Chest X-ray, PA view. Patient: 11 years old, sex F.
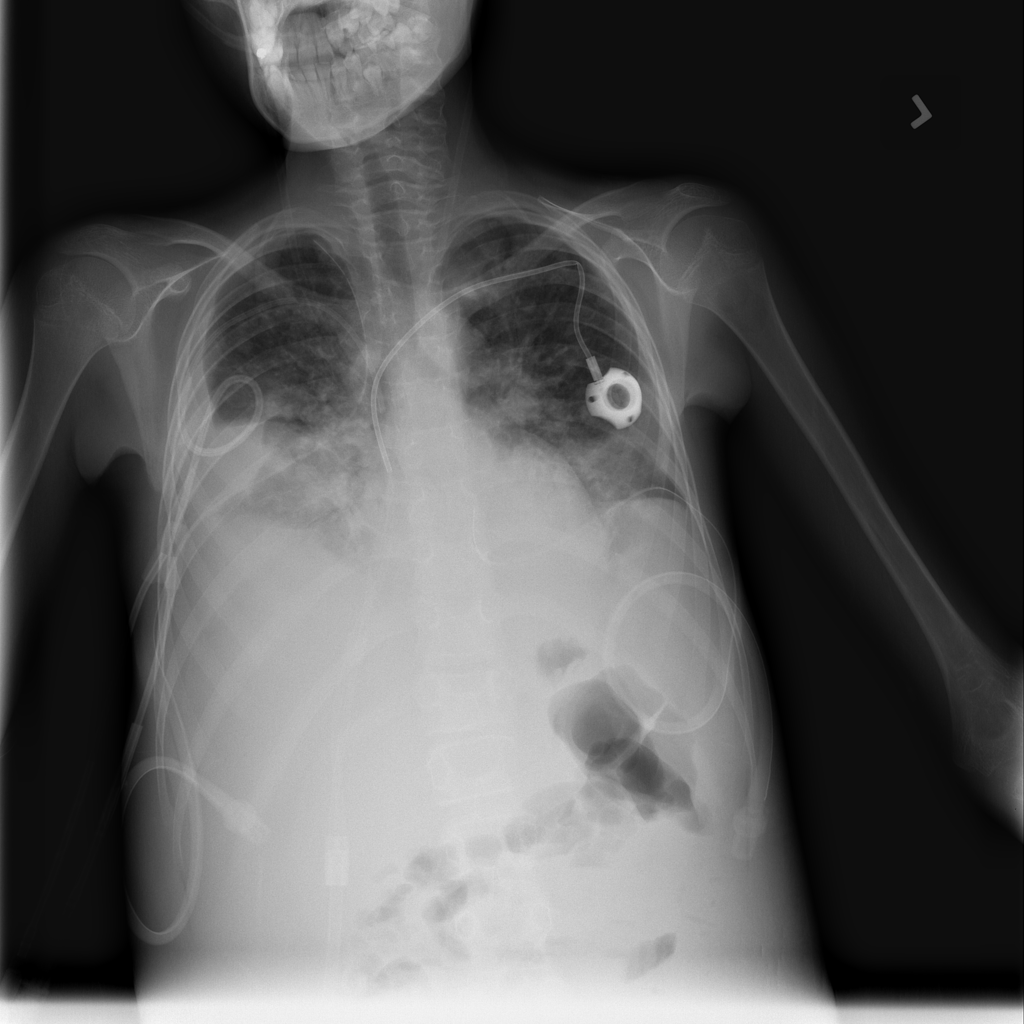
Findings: Effusion, Nodule